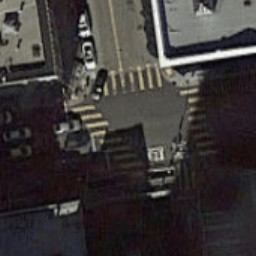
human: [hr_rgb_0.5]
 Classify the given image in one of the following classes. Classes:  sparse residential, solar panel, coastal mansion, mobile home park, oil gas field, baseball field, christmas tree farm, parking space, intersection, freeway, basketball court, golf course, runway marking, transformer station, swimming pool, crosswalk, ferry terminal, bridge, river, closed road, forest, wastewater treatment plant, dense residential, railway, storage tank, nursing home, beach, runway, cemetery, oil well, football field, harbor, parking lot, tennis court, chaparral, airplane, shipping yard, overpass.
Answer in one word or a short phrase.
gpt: crosswalk